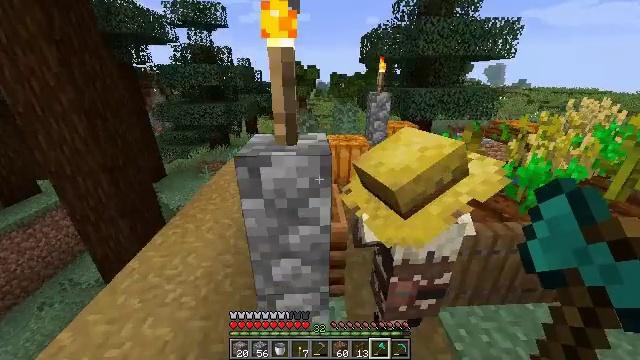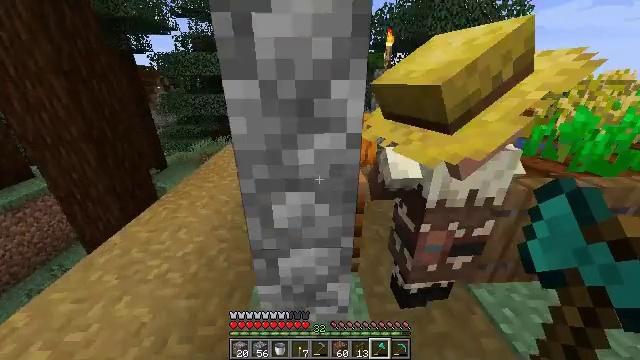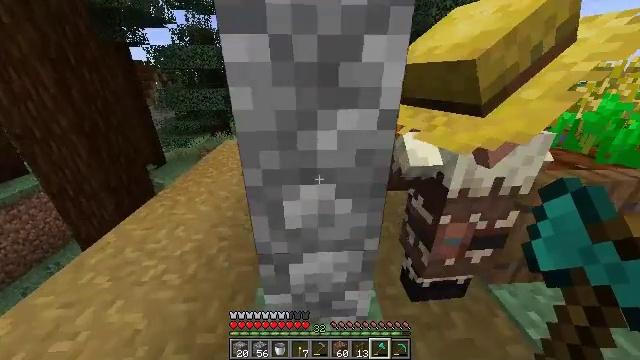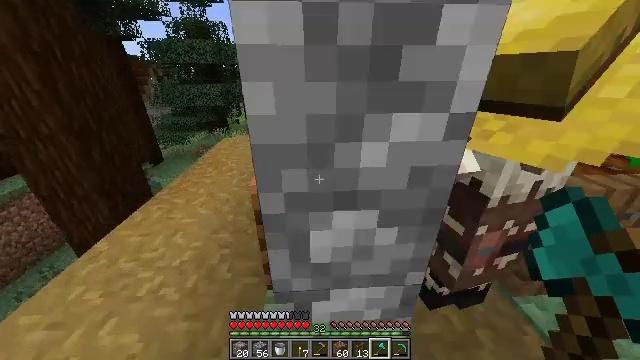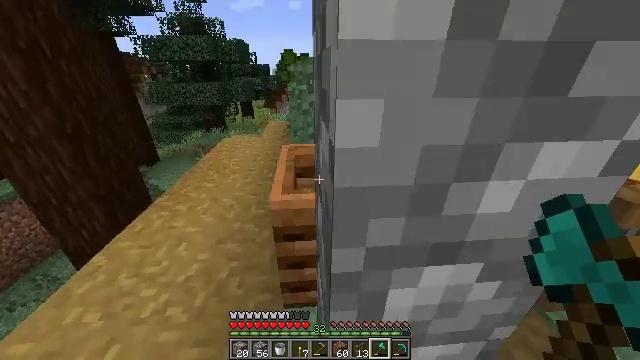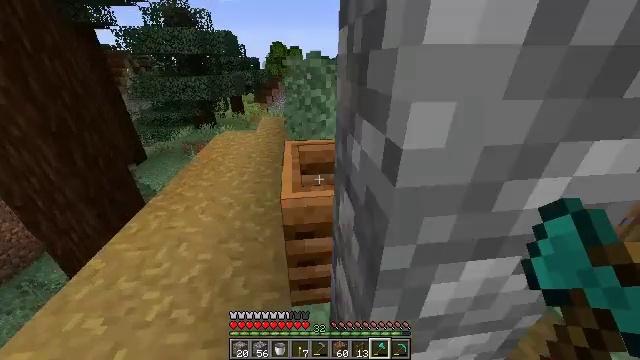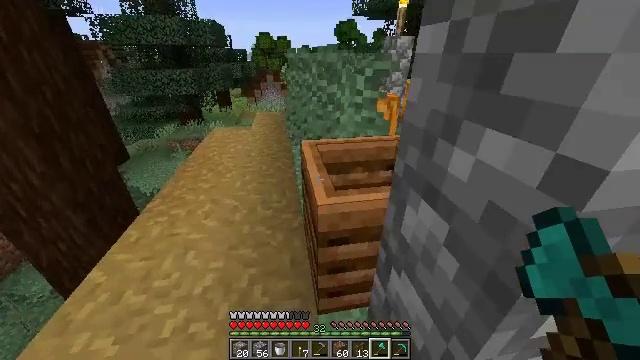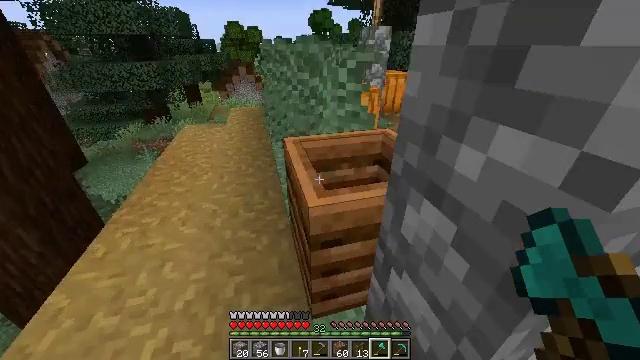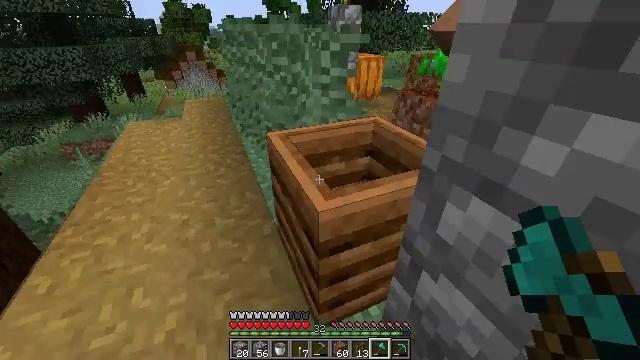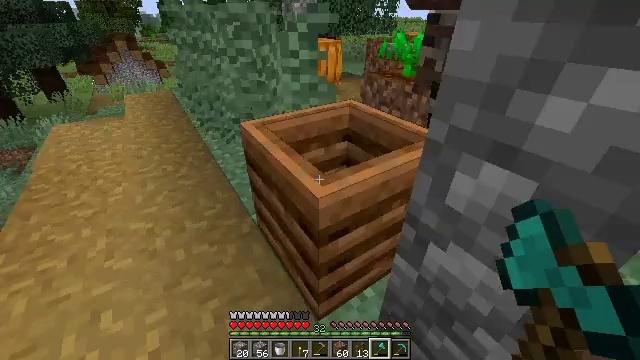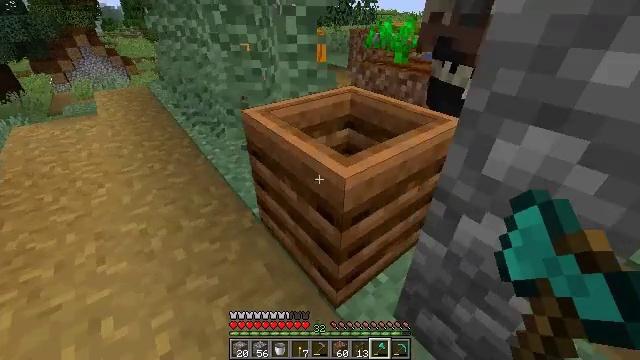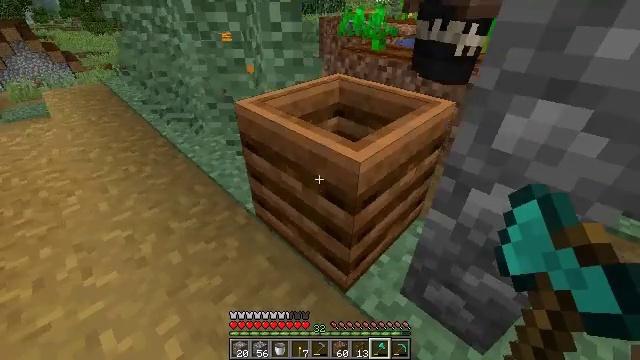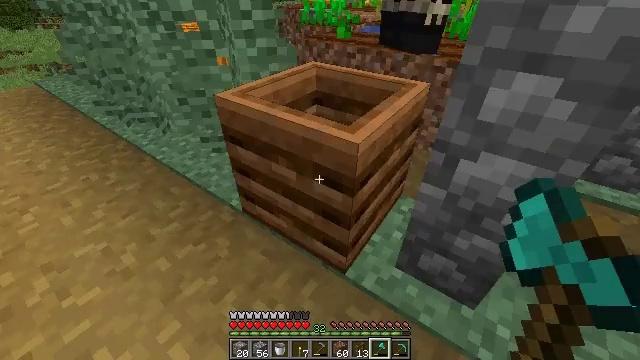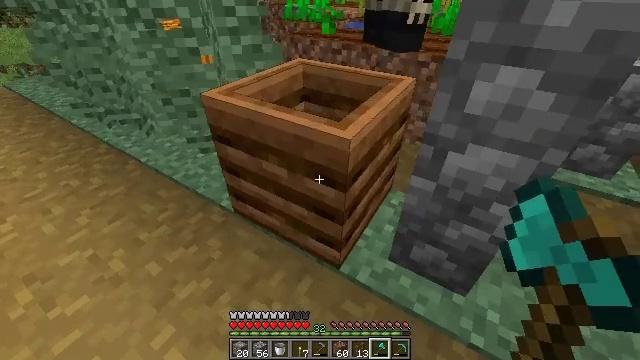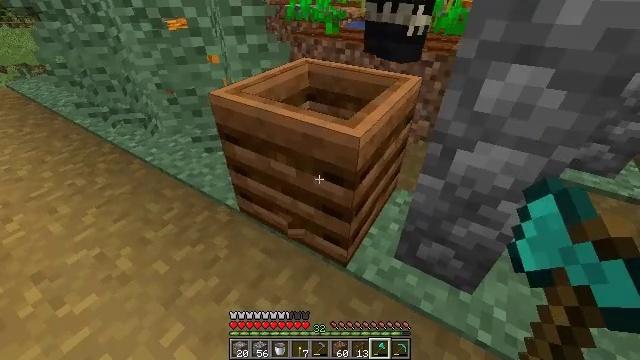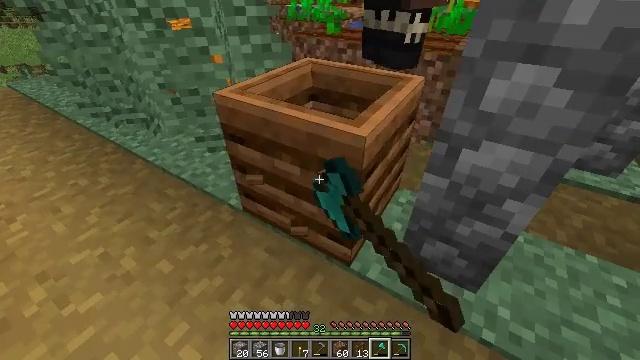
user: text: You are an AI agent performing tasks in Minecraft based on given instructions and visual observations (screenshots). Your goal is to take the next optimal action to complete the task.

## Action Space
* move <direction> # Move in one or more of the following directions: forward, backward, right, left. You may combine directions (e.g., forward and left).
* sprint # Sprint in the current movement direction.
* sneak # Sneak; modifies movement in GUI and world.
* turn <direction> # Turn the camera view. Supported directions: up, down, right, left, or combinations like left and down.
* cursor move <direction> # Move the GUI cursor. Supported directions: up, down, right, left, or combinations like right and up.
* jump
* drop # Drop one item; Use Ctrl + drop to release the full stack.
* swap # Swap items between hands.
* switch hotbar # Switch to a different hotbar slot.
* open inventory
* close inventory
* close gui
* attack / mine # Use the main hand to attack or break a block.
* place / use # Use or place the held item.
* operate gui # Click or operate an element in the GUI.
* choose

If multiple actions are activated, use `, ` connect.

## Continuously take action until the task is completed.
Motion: motion action
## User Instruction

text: Attack the composter to add it to your inventory.
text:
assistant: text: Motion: move forward and move left
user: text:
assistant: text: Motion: move forward and move left, turn down
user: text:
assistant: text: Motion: move forward and move left, turn down
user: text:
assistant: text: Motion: move forward and move left, turn right
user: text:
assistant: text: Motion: move forward and move left, turn right and down
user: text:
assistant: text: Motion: move forward and move left, turn right
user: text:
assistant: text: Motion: move forward and move left, turn right and down
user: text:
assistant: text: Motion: move left, turn right and down
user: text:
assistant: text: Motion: move left, turn right and down
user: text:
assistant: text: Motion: move left, turn right
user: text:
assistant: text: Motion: turn right and down
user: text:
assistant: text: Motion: turn right and down
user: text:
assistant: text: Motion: turn right
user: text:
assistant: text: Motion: attack / mine
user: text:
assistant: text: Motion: attack / mine
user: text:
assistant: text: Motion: attack / mine
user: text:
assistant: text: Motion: attack / mine
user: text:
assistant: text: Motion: attack / mine
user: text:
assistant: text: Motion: attack / mine
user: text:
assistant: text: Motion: attack / mine
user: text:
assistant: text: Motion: attack / mine
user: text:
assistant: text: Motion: attack / mine
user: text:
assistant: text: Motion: attack / mine
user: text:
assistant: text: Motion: attack / mine